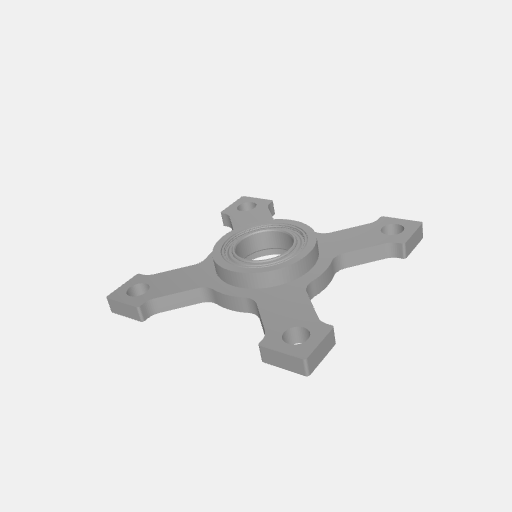
Part: ThruHolePillowBlock10ID